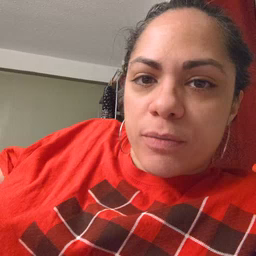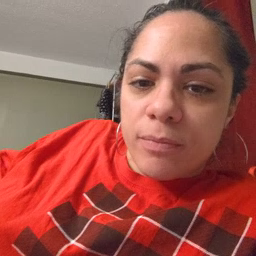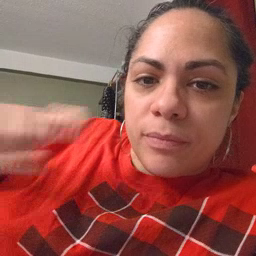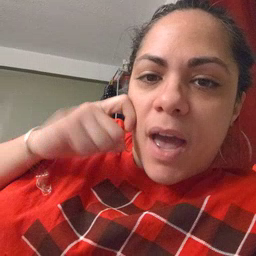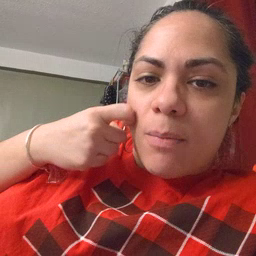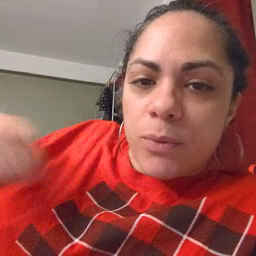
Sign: apple